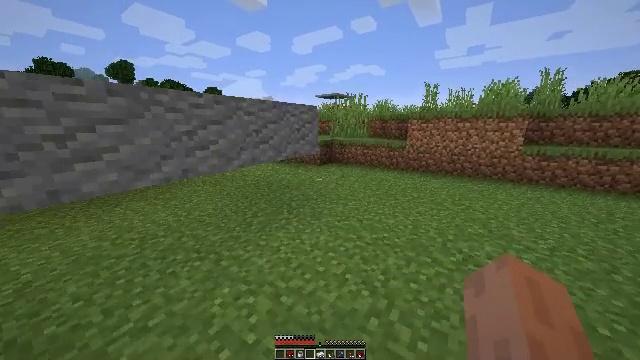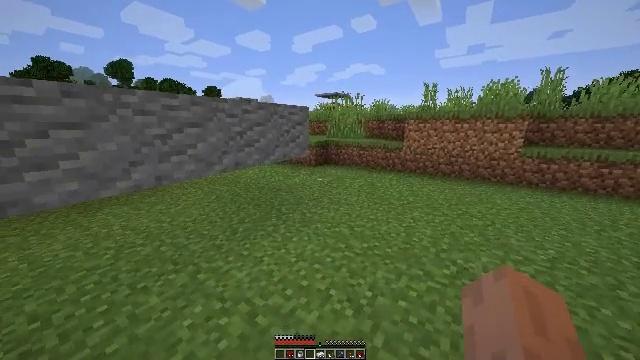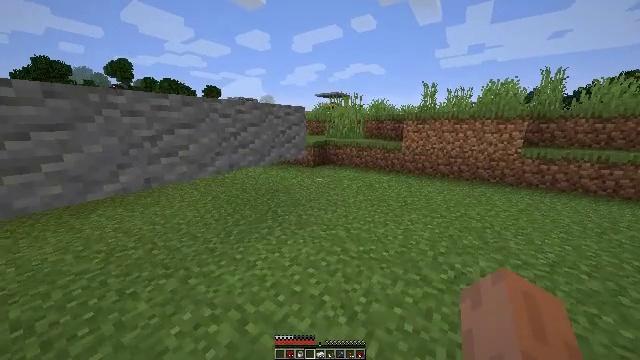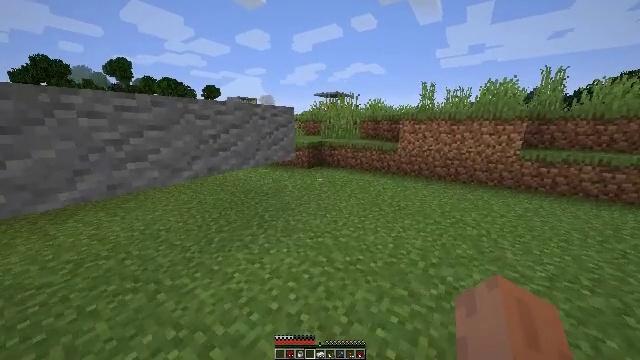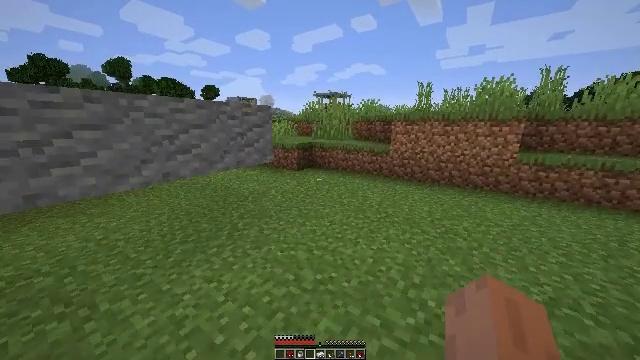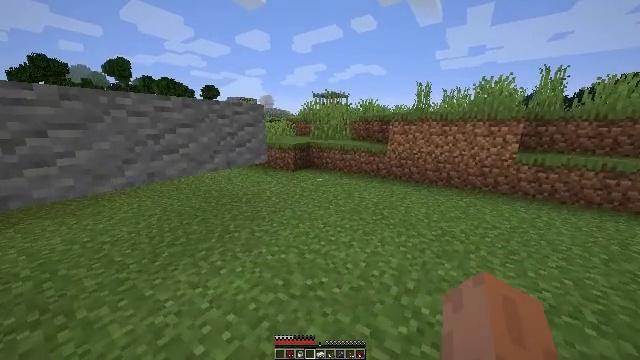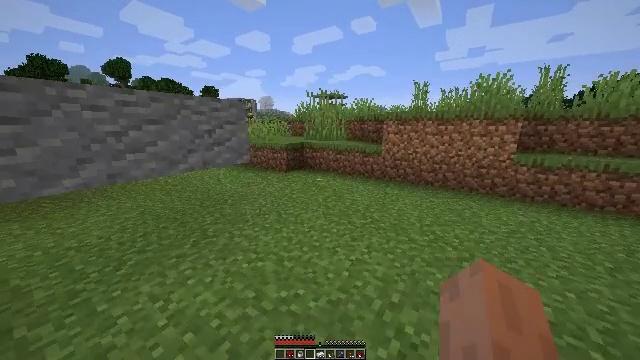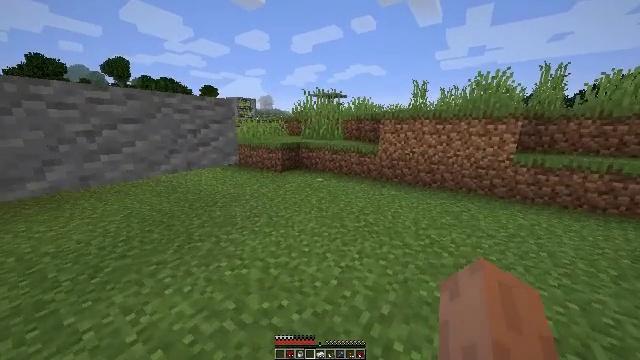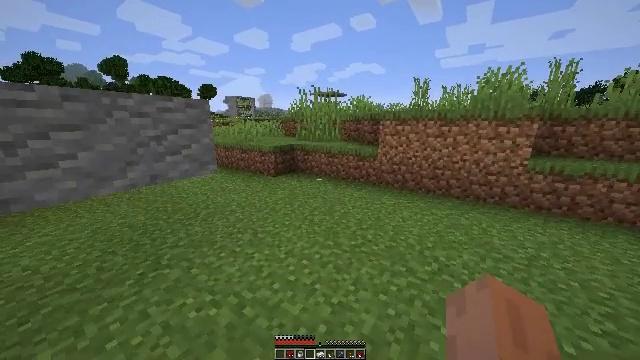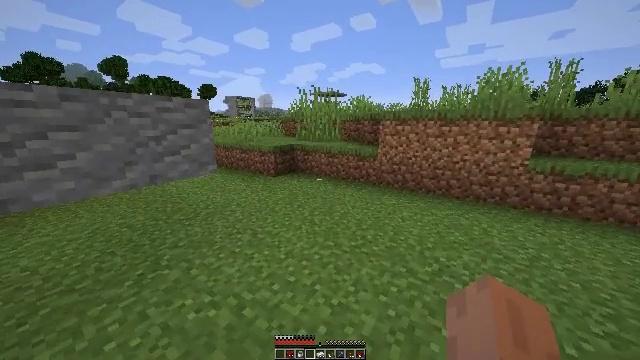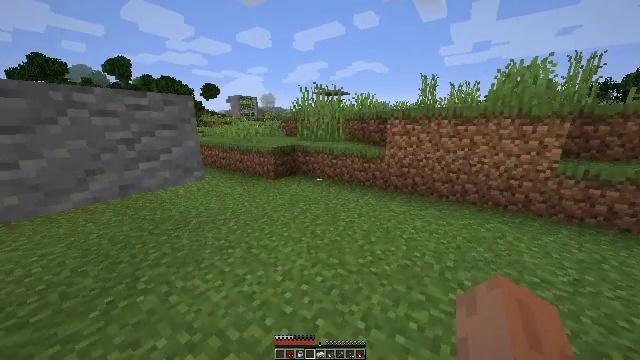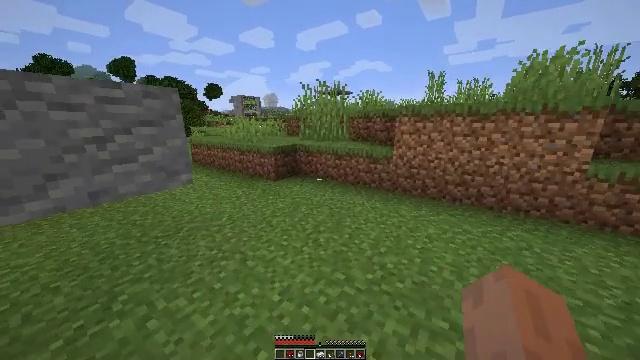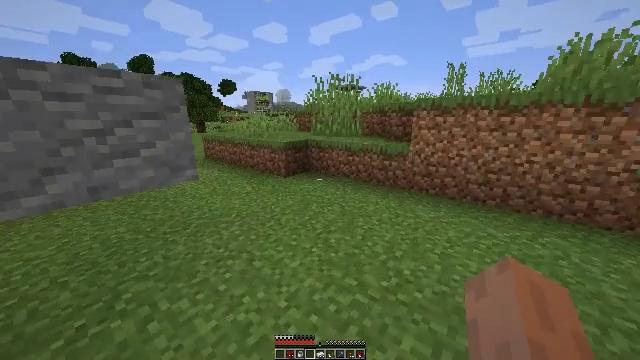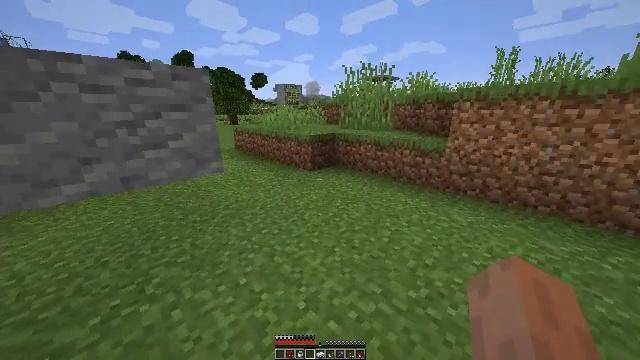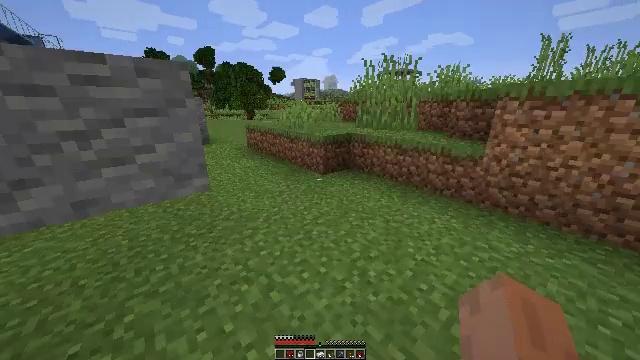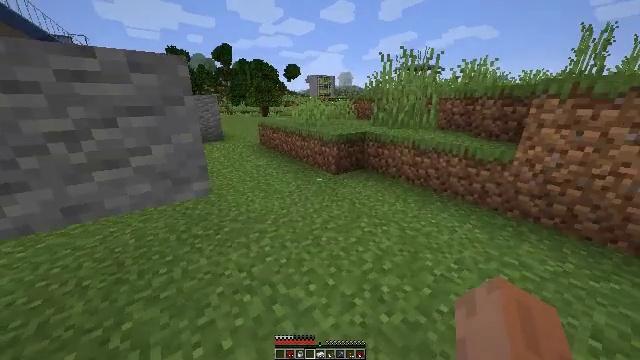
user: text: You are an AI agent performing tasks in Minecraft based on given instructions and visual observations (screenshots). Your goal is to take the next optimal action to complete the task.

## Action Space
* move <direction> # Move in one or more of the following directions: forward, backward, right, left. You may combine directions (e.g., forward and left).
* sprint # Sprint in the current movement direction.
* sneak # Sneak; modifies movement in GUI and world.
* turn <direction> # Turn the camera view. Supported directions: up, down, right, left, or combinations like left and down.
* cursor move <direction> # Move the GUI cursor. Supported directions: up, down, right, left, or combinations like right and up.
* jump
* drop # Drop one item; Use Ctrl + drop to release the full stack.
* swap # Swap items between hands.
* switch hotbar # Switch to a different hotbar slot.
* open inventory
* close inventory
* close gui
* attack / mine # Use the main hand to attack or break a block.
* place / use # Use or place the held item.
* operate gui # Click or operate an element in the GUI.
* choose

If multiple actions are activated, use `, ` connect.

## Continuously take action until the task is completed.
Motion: motion action
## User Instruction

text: Drop an iron ingot.
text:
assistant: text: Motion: move forward and move right
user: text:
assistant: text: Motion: move forward and move right
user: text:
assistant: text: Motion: move forward and move right
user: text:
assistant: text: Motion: move forward and move right
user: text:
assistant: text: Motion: move forward and move right
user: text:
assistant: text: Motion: move forward and move right
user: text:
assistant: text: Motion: move forward
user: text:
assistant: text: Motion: move forward
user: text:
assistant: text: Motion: move forward
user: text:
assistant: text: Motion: move forward
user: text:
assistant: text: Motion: move forward
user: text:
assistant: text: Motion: move forward, turn left and down
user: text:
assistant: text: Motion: move forward, turn left and down
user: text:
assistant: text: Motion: move forward, turn left
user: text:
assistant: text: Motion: move forward, turn left
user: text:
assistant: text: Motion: move forward, turn left
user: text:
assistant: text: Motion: move forward, turn left and down
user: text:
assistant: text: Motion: move forward, turn left, jump
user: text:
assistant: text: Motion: move forward, turn left, jump
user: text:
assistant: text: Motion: move forward, turn left, jump
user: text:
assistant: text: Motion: move forward, turn left, jump
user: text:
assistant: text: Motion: move forward, turn left, jump
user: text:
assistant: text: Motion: move forward, turn left, jump
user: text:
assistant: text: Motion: move forward, turn left, jump
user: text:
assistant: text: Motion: move forward, jump
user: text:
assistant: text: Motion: move forward
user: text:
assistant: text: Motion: move forward
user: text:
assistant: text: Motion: move forward
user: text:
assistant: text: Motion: move forward
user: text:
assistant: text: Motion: move forward